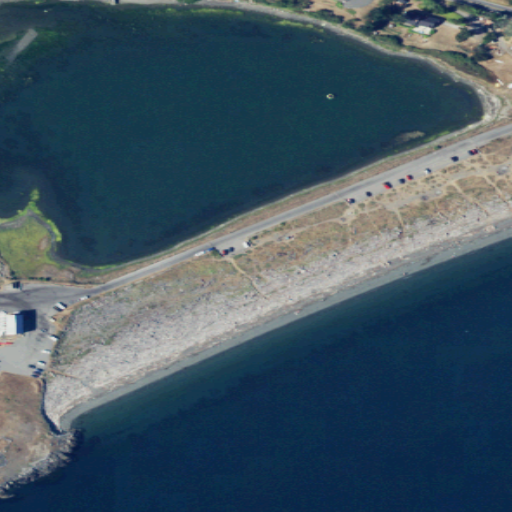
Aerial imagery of beach in Washington named Jackson Beach containing open water, pasture, medium intensity development, barren land, high intensity development, herbaceous wetlands, grassland, open development, and low intensity development